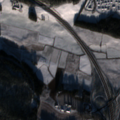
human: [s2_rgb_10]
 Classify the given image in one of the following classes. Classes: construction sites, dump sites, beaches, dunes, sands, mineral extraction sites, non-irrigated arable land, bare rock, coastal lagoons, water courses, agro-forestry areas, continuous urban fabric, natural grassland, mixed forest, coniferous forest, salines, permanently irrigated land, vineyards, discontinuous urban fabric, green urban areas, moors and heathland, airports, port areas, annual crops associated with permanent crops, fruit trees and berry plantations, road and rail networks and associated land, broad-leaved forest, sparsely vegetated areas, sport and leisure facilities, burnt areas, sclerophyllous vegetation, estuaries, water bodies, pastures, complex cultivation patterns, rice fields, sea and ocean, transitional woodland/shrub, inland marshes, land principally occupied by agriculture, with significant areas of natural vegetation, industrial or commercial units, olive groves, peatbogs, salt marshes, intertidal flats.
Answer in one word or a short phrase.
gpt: discontinuous urban fabric, non-irrigated arable land, land principally occupied by agriculture, with significant areas of natural vegetation, coniferous forest